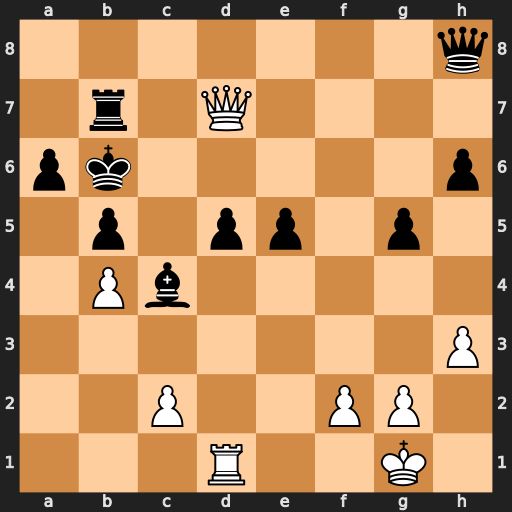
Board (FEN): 7q/1r1Q4/pk5p/1p1pp1p1/1Pb5/7P/2P2PP1/3R2K1
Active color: w
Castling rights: -
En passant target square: -
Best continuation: Qd6+ Ka7 Ra1 Rb6 Qc7+ Ka8 Qxb6